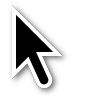
Cursor type: arrow
OS/theme: linux-adwaita
Variant: default